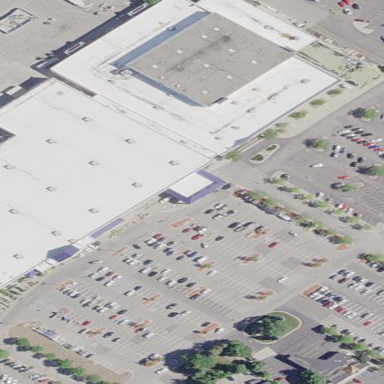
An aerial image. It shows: Retail building.